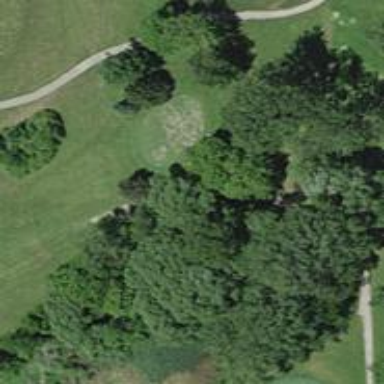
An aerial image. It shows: Path for both road and golf.